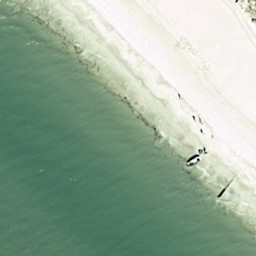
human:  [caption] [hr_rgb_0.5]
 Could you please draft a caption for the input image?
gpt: This is a peaceful beach with white sands and green waters .

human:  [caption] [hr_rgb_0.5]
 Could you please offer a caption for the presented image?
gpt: The beach is peaceful with green-blue waters and white sands .

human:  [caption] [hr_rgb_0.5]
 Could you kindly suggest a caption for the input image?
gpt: A peaceful white sand beach with clear green waters .

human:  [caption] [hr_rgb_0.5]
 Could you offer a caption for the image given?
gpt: This is a beach with green-blue sea and sands .

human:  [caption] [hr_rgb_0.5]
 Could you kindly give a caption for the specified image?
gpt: A beautiful beach with white sands and green waters .